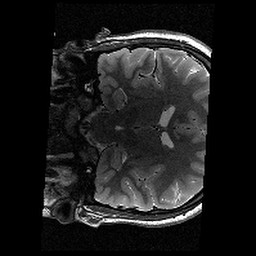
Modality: T2w
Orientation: coronal
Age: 12
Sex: male
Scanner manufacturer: siemens
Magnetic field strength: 3 T
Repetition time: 9.23 s
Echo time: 0.067 s